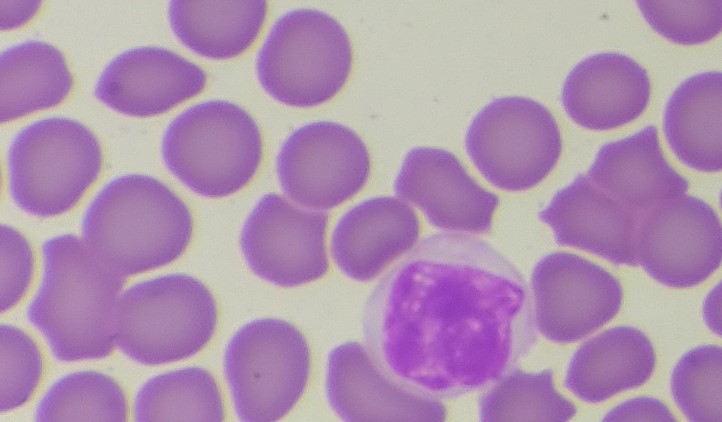
White blood cell type: Lymphocyte